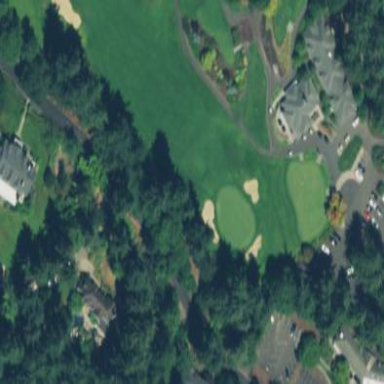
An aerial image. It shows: Path designated for golf carts.